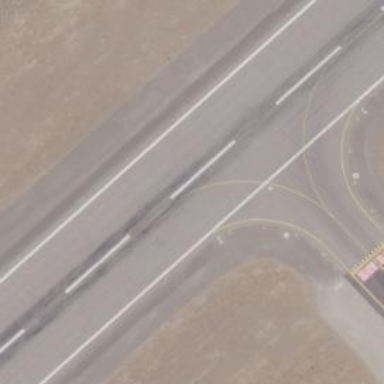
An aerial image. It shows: View of taxiway at the airport.